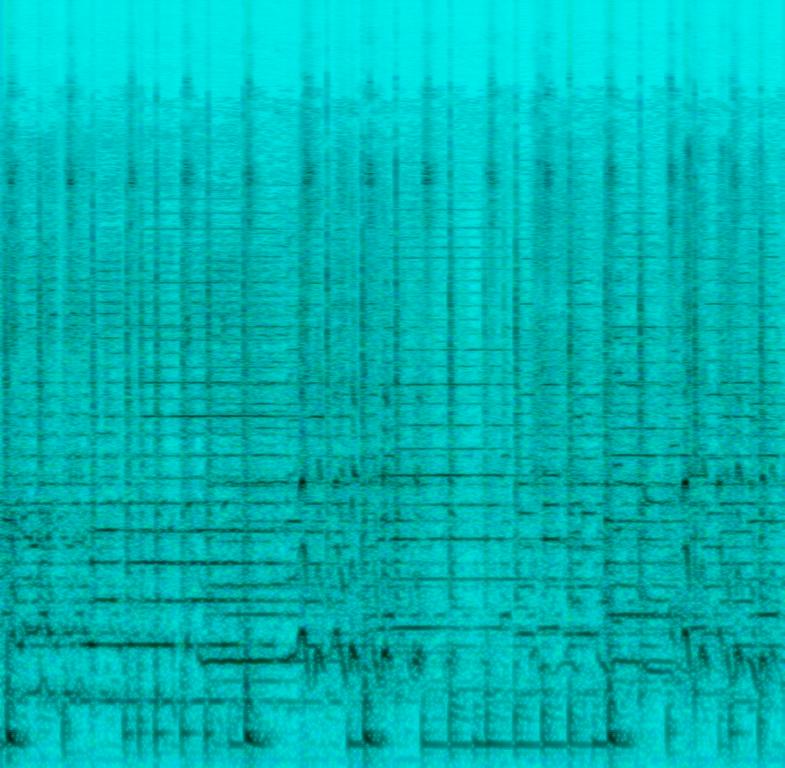
You can hear percussion instruments playing a rhythm along with a tambourine. String instruments  are being plucked and also played with a bow providing the main melody. A female voice is crying. This song may be playing as part of a very sad movie scene.